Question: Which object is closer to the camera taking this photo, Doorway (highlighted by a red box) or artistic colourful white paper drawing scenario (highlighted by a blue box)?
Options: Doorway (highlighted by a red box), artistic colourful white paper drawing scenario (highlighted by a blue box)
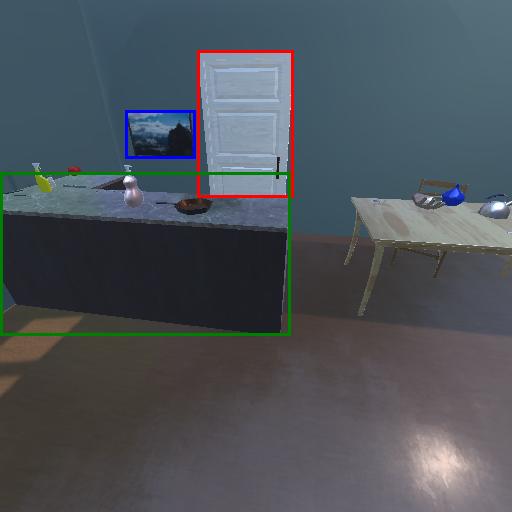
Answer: Doorway (highlighted by a red box)